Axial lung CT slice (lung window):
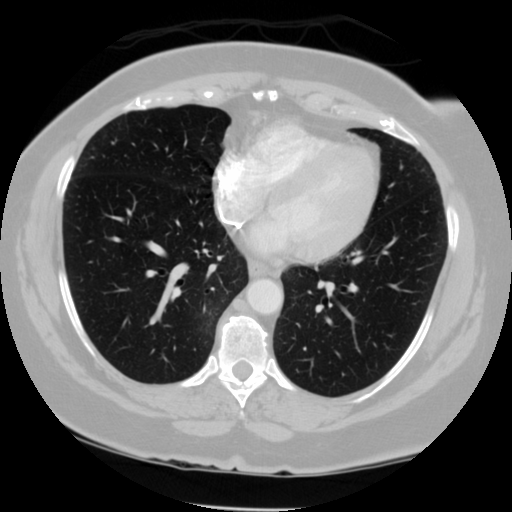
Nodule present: no